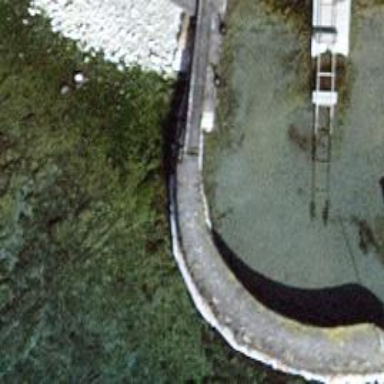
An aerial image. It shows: Man-made pier.